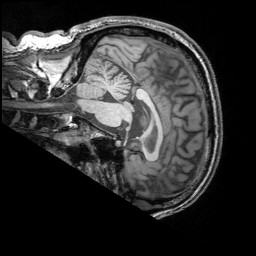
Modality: T1w
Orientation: sagittal
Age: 52
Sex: male
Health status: ill
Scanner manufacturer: siemens
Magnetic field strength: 3 T
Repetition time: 1.75 s
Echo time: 0.00418 s